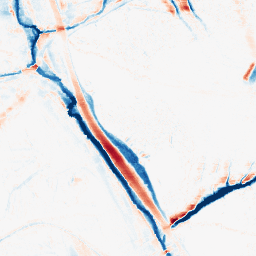
Category: morphological
Decomposition family: morphological_ellipse
Decomposition parameters: operation: average
width: 10
height: 20
Upsampling method: lanczos
Upsampling parameters: scale: 4
Upsampling scale: 4